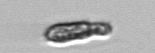
Label: Pseudochattonella_farcimen